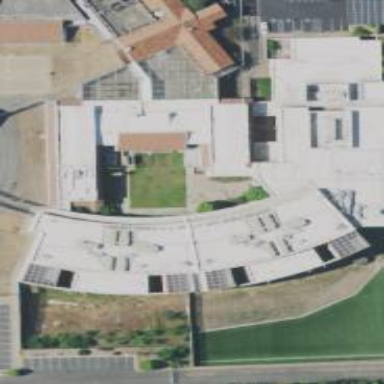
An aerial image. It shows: Prison.